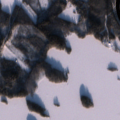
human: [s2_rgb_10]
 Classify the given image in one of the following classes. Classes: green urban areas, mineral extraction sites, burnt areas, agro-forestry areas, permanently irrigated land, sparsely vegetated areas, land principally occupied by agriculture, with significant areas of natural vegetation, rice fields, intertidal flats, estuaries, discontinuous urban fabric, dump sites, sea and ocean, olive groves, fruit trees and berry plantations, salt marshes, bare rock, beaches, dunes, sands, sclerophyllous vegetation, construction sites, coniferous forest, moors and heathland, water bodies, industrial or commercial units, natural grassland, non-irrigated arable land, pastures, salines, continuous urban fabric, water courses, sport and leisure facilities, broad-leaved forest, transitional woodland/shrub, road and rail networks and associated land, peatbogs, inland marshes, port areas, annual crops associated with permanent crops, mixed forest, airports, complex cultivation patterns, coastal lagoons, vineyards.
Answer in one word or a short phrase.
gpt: non-irrigated arable land, coniferous forest, mixed forest, water bodies